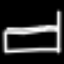
Label: bed